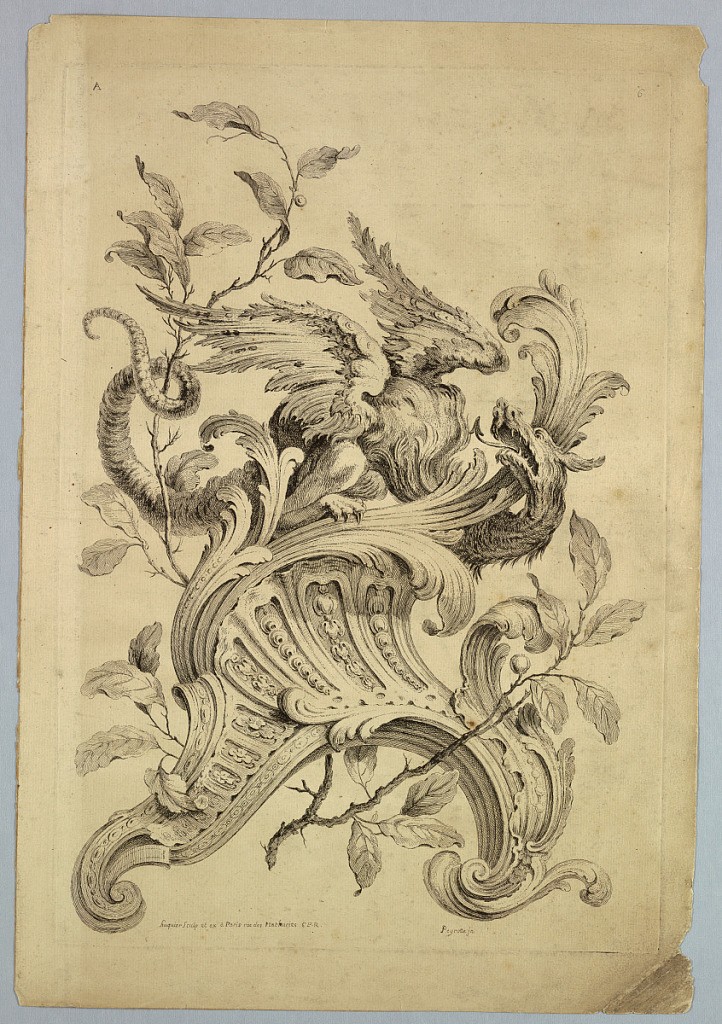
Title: Plate 6, from "Divers Ornemens"
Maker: Gabriel Huquier, French, 1695–1772
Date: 1730-1740
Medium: Etching on paper
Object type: Print
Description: Large rocaille cresting on which a winged dragon crouches. A branch with leaves is intertwined with them.